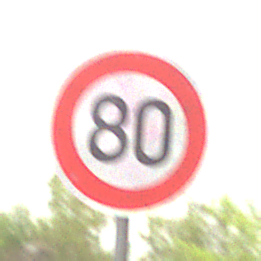
Verkehrszeichen: Geschwindigkeit80
Umgebung: Outdoor, Nature
Tageszeit: MorningAfternoon
Wetter: Overcast
Licht: Natural
Jahreszeit: NotSpecified
Kontrast: LowContrast